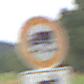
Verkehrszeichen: TatsaechlicheLaenge
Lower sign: RichtungsangabeDurchPfeile5
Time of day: SunriseSunset
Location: Outdoor (Nature)
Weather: PartlyCloudy
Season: NotSpecified
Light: Natural